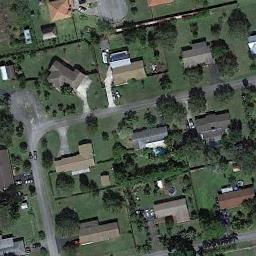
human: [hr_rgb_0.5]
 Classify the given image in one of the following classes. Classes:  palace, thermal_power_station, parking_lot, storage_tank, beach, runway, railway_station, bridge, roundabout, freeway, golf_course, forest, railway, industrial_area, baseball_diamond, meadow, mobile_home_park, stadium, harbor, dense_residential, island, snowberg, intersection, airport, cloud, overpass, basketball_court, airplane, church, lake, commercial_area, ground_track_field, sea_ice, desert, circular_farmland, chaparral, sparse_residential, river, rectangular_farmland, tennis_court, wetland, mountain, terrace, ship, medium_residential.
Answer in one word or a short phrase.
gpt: medium_residential